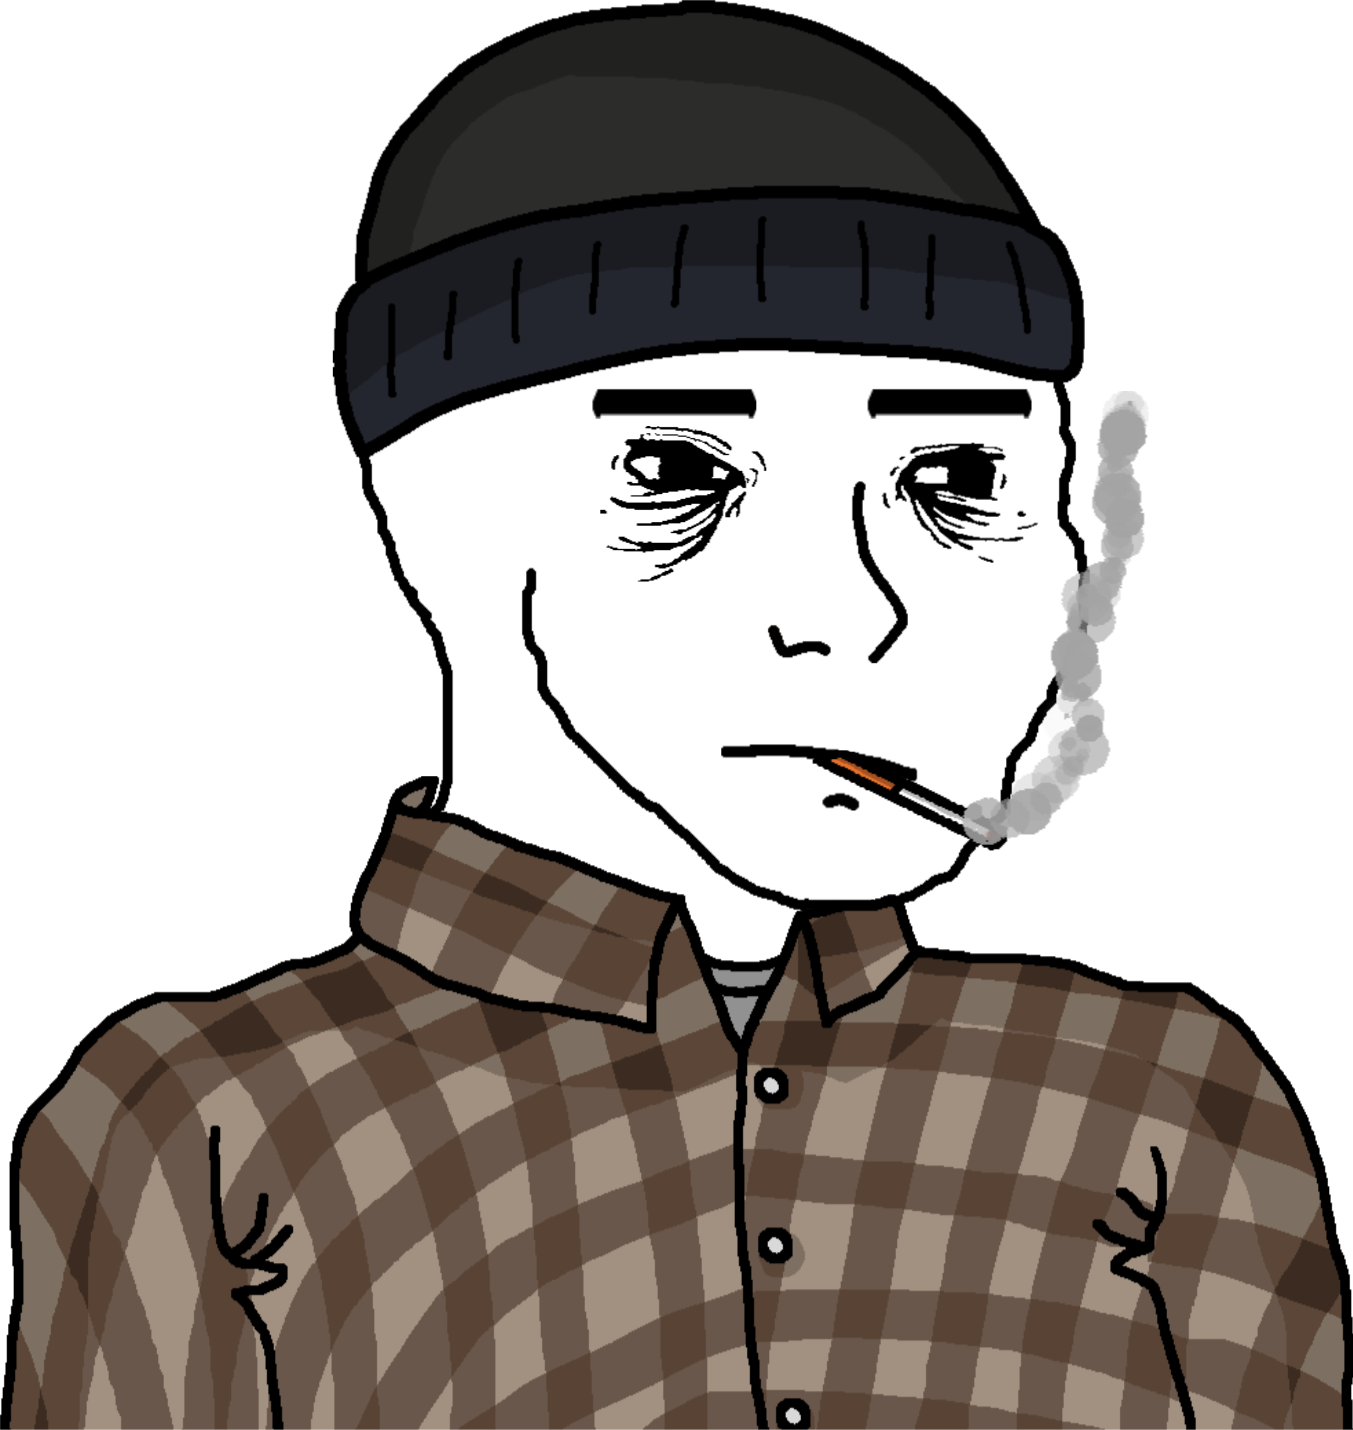
Label: 5_Doomer